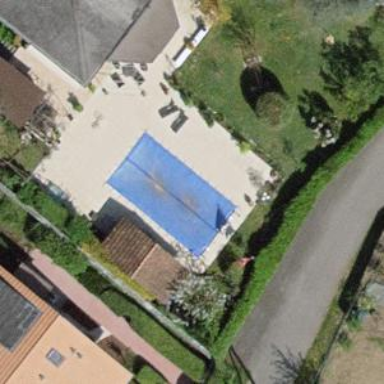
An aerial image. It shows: Swimming pool located in leisure land.